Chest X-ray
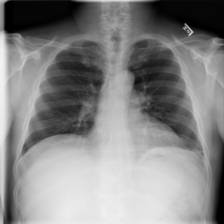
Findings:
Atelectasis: negative
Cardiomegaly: negative
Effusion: negative
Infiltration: negative
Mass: negative
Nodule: negative
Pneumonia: negative
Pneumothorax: negative
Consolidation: negative
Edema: negative
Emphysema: negative
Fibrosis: negative
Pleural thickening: negative
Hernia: negative